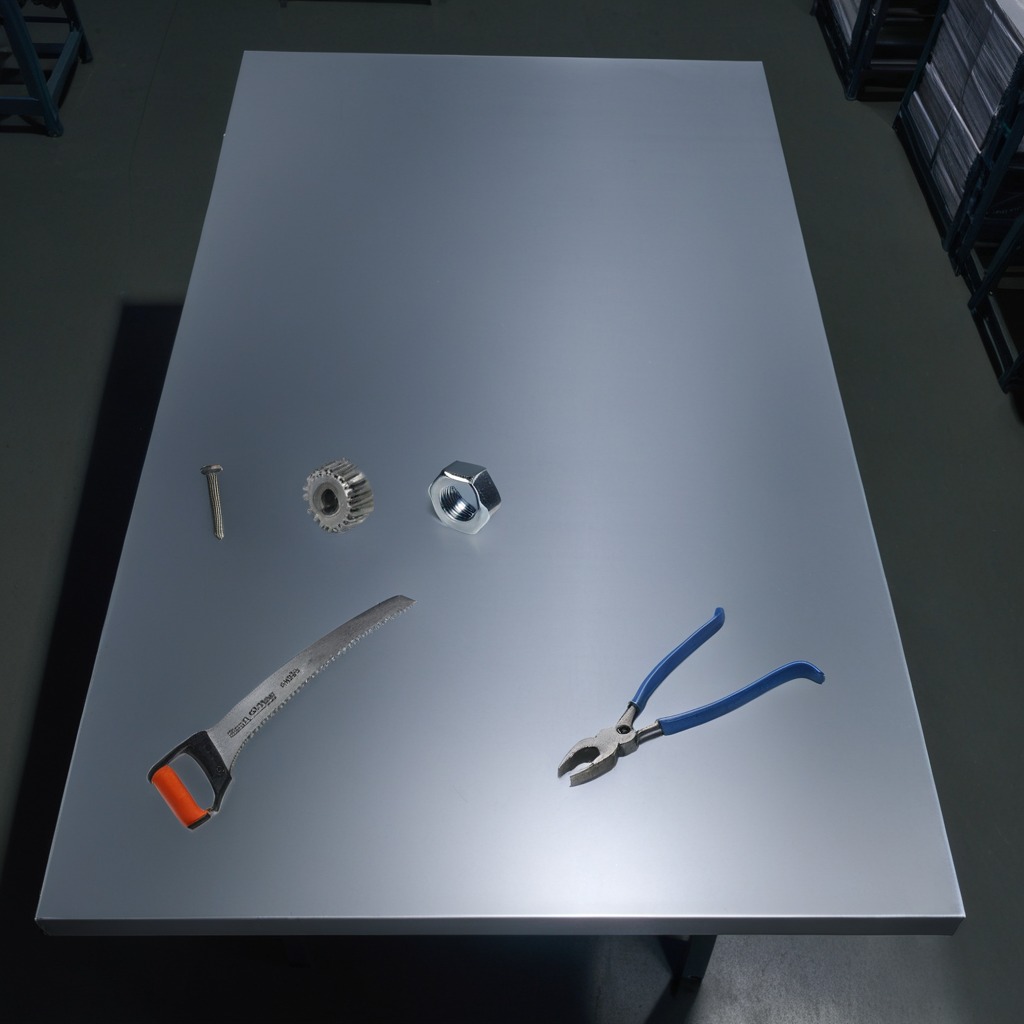
A steel gear with teeth, an iron nail, a pair of pliers, a handheld metal saw, and a metal nut are lying on a clean empty table in a basement in the evening.